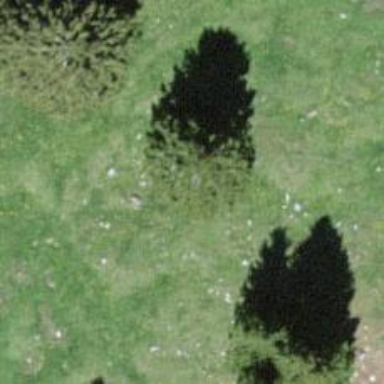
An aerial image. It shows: Needle-leaved tree in its natural environment.